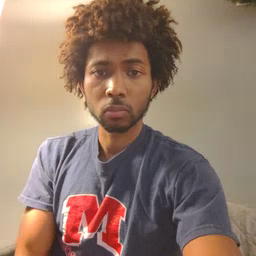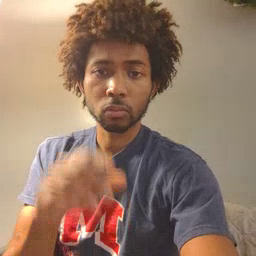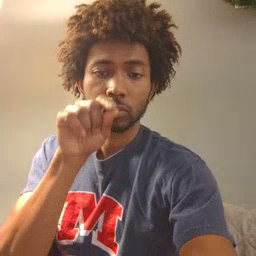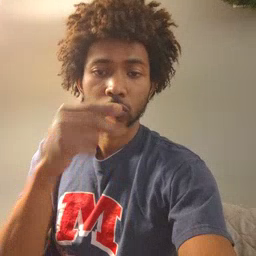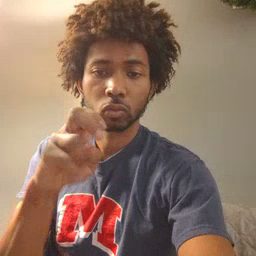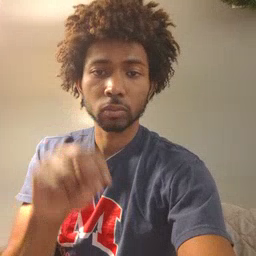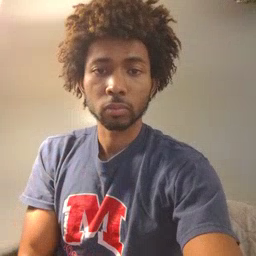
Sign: hen